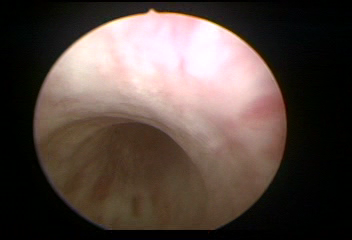
Modality: WLC
Class: Normal mucosa
Bladder cancer association: No